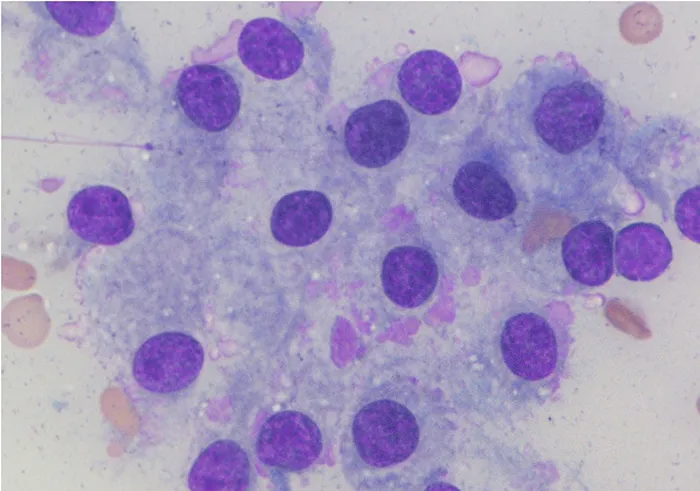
Cytological findings of the goiter caused by iodine deficiency in the dog. Microscopic analysis shows that the cells are polygonal in shape with or without an intercellular border. Nuclei are eccentrically located and have a mild coarse chromatin pattern with basophilic nucleoli. Additionally, there is a low nucleus-to-cytoplasm ratio. Wright-Giemsa.
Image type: pathology (giemsa)